Question: I'm using hibernate3.6.10 final version.I have build path and created classes and trying to run the application ,its shows error net.sf.ehcache.CacheException, so i have added the ecahe jar too.But even though it throwing the error. Please help me.
Jar screen shot.

Hibernate.cfg.xml :
'''
<?xml version='1.0' encoding='utf-8'?>
<!DOCTYPE hibernate-configuration PUBLIC
"-//Hibernate/Hibernate Configuration DTD 3.0//EN"
"http://www.hibernate.org/dtd/hibernate-configuration-3.0.dtd">
<hibernate-configuration>
<session-factory>
<property name="connection.driver_class">com.microsoft.sqlserver.jdbc.SQLServerDriver</property>
<property name="connection.url">******</property>
<property name="connection.username">*****</property>
<property name="connection.password">*****</property>
<property name="dialect">org.hibernate.dialect.SQLServerDialect</property>
<property name="hibernate.cache.provider_class">org.hibernate.cache.EhCacheProvider</property>
<property name="hibernate.current_session_context_class">org.hibernate.context.internal.ThreadLocalSessionContext</property>
<property name="show_sql">true</property>
<mapping class="com.DAO.Part"/>
</session-factory>
</hibernate-configuration>
'''
Error Trace :
'''
SLF4J: Failed to load class "org.slf4j.impl.StaticLoggerBinder".
SLF4J: Defaulting to no-operation (NOP) logger implementation
SLF4J: See http://www.slf4j.org/codes.html#StaticLoggerBinder for further details.
Initial SessionFactory creation failed.org.hibernate.HibernateException: could not instantiate RegionFactory [org.hibernate.cache.impl.bridge.RegionFactoryCacheProviderBridge]
Dec 12, 2013 10:55:07 AM org.apache.catalina.core.StandardWrapperValve invoke
SEVERE: Servlet.service() for servlet ReleaseRegistrationAdminServlet threw exception
java.lang.ClassNotFoundException: net.sf.ehcache.CacheException
at org.apache.catalina.loader.WebappClassLoader.loadClass(WebappClassLoader.java:1680)
at org.apache.catalina.loader.WebappClassLoader.loadClass(WebappClassLoader.java:1526)
at java.lang.ClassLoader.loadClassInternal(ClassLoader.java:320)
at java.lang.Class.getDeclaredConstructors0(Native Method)
at java.lang.Class.privateGetDeclaredConstructors(Class.java:2389)
at java.lang.Class.getConstructor0(Class.java:2699)
at java.lang.Class.newInstance0(Class.java:326)
at java.lang.Class.newInstance(Class.java:308)
at org.hibernate.cache.impl.bridge.RegionFactoryCacheProviderBridge.<init>(RegionFactoryCacheProviderBridge.java:63)
at sun.reflect.NativeConstructorAccessorImpl.newInstance0(Native Method)
at sun.reflect.NativeConstructorAccessorImpl.newInstance(NativeConstructorAccessorImpl.java:39)
at sun.reflect.DelegatingConstructorAccessorImpl.newInstance(DelegatingConstructorAccessorImpl.java:27)
at java.lang.reflect.Constructor.newInstance(Constructor.java:513)
at org.hibernate.cfg.SettingsFactory.createRegionFactory(SettingsFactory.java:409)
at org.hibernate.cfg.SettingsFactory.buildSettings(SettingsFactory.java:280)
at org.hibernate.cfg.Configuration.buildSettingsInternal(Configuration.java:2863)
at org.hibernate.cfg.Configuration.buildSettings(Configuration.java:2859)
at org.hibernate.cfg.Configuration.buildSessionFactory(Configuration.java:1870)
at com.DAO.HibernateUtil.buildSessionFactory(HibernateUtil.java:26)
at com.DAO.HibernateUtil.<clinit>(HibernateUtil.java:18)
at javax.servlet.http.HttpServlet.service(HttpServlet.java:723)
at org.apache.catalina.core.ApplicationFilterChain.internalDoFilter(ApplicationFilterChain.java:290)
at org.apache.catalina.core.ApplicationFilterChain.doFilter(ApplicationFilterChain.java:206)
at org.apache.catalina.core.StandardWrapperValve.invoke(StandardWrapperValve.java:233)
at org.apache.catalina.core.StandardContextValve.invoke(StandardContextValve.java:191)
at org.apache.catalina.core.StandardHostValve.invoke(StandardHostValve.java:127)
at org.apache.catalina.valves.ErrorReportValve.invoke(ErrorReportValve.java:103)
at org.apache.catalina.core.StandardEngineValve.invoke(StandardEngineValve.java:109)
at org.apache.catalina.connector.CoyoteAdapter.service(CoyoteAdapter.java:293)
at org.apache.coyote.http11.Http11Processor.process(Http11Processor.java:861)
at org.apache.coyote.http11.Http11Protocol$Http11ConnectionHandler.process(Http11Protocol.java:606)
at org.apache.tomcat.util.net.JIoEndpoint$Worker.run(JIoEndpoint.java:489)
at java.lang.Thread.run(Thread.java:619)
'''
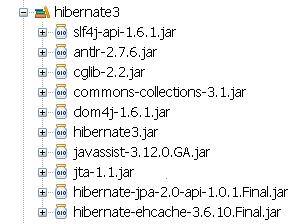
Answer: You need to add ehcache jar (from ehcache.org)
net.sf.ehcache / ehcache-core / 2.4.3 according to <URL>